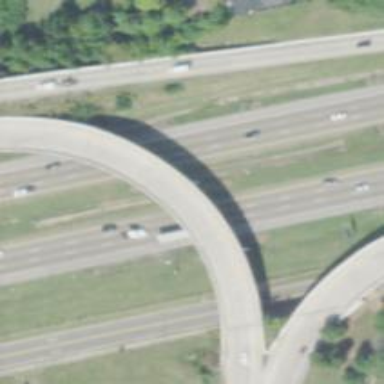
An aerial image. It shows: Bridge over motorway_link.